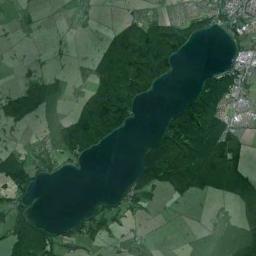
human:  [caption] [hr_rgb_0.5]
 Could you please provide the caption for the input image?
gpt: There are trees around the lake in the picture .

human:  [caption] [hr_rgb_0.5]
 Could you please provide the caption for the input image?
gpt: The lake lies in fields and forests and the water is deep green .

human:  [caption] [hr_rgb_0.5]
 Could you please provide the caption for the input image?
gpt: A long blue lake surrounded by green mountains, Fields and houses .

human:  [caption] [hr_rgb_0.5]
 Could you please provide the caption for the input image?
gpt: Many trees are around the lake .

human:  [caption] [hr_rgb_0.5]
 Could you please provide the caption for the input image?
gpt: There are many green farmlands around the lake .